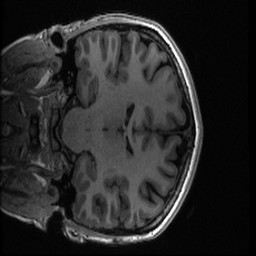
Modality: T1w
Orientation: coronal
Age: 23
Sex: female